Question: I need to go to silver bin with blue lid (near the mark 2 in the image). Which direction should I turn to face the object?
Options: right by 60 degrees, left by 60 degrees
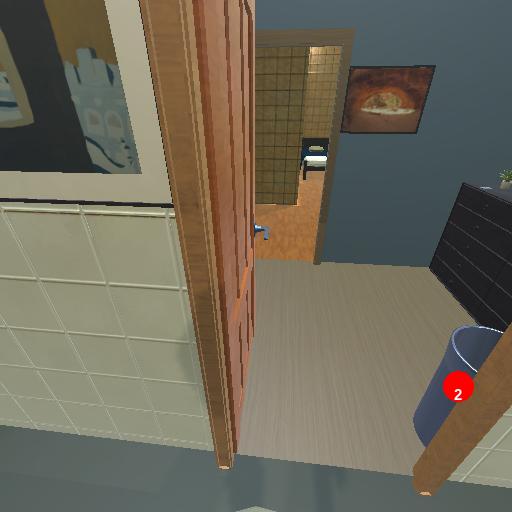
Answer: right by 60 degrees